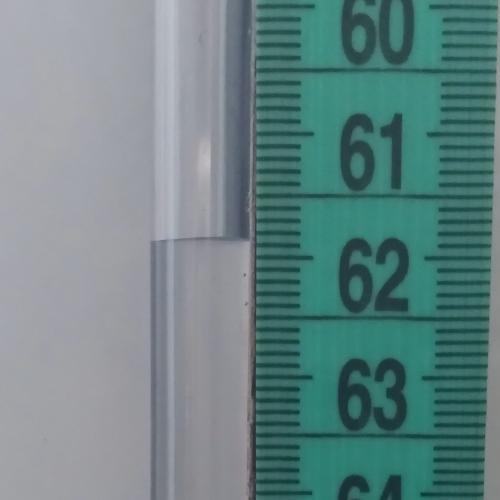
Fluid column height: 61.9 cm